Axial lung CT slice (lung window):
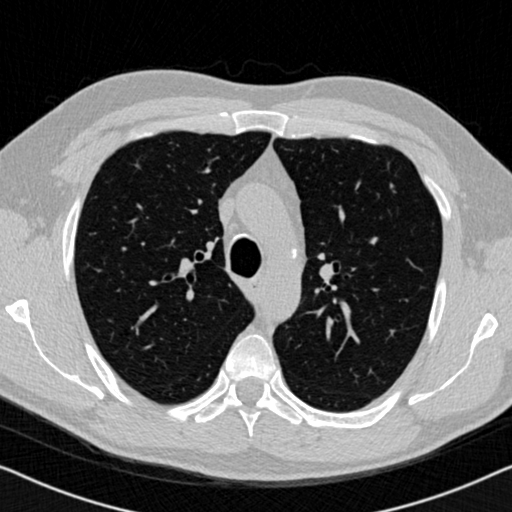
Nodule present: no